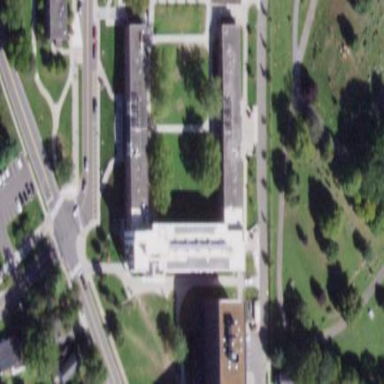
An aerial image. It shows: College building.